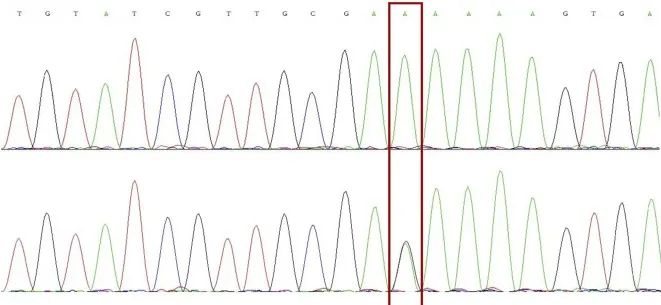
Validation of the missense variant of MYOF in the patient. (A) Sanger sequencing results from the patient and his son. The heterozygous variant in the MYOF gene was identified in the patient (variant), but not in his son (normal).
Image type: chart (chart)